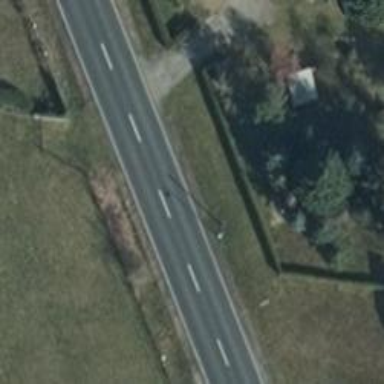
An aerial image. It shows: Primary highway.